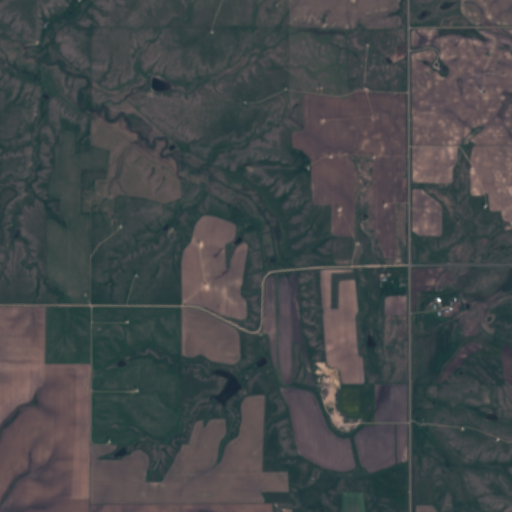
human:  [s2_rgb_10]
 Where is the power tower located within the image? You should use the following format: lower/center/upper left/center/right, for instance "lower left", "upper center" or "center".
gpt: The power tower is located in the center of the image.
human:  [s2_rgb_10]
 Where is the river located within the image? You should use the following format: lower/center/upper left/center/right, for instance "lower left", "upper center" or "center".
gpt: The river is located in the lower right of the image.
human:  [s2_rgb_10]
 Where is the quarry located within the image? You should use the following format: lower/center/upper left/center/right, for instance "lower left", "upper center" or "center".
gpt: There is no quarry in the image.